Field crop: maize
Growth stage: 2
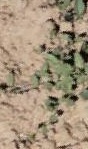
Species: convolvulus